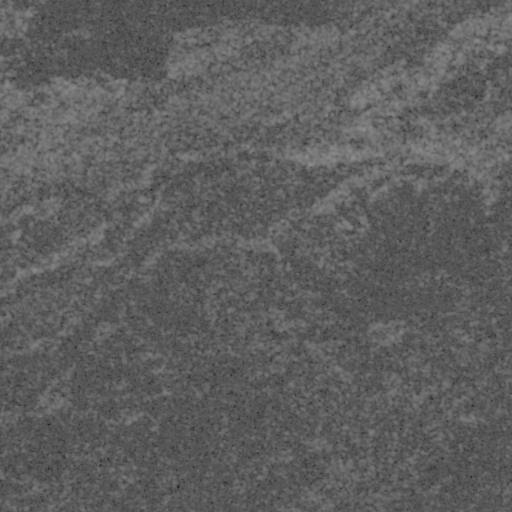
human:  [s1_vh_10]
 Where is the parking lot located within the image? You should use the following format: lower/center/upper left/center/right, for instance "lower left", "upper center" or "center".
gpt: The parking lot is located in the center right of the image.
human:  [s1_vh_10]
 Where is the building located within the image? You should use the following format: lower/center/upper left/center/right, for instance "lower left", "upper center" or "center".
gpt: There is no building in the image.

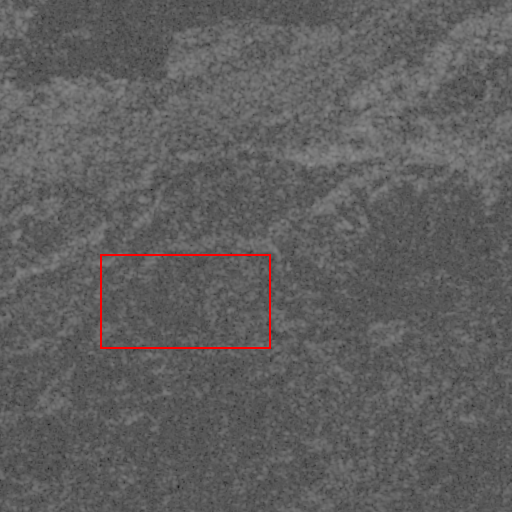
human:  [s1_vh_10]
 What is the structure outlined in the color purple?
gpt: There is no purple outline.
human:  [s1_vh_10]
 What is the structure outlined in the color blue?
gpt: There is no structure outlined in blue.